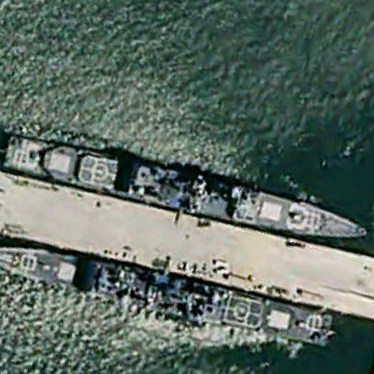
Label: cruiser